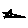
Label: star